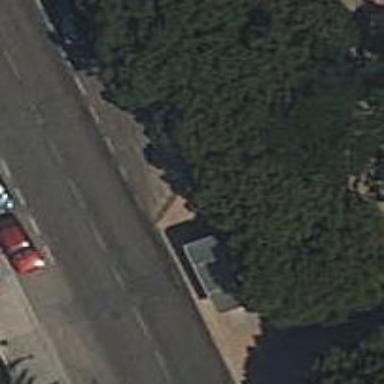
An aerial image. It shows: Bus stop with platform for public transport.